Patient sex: M
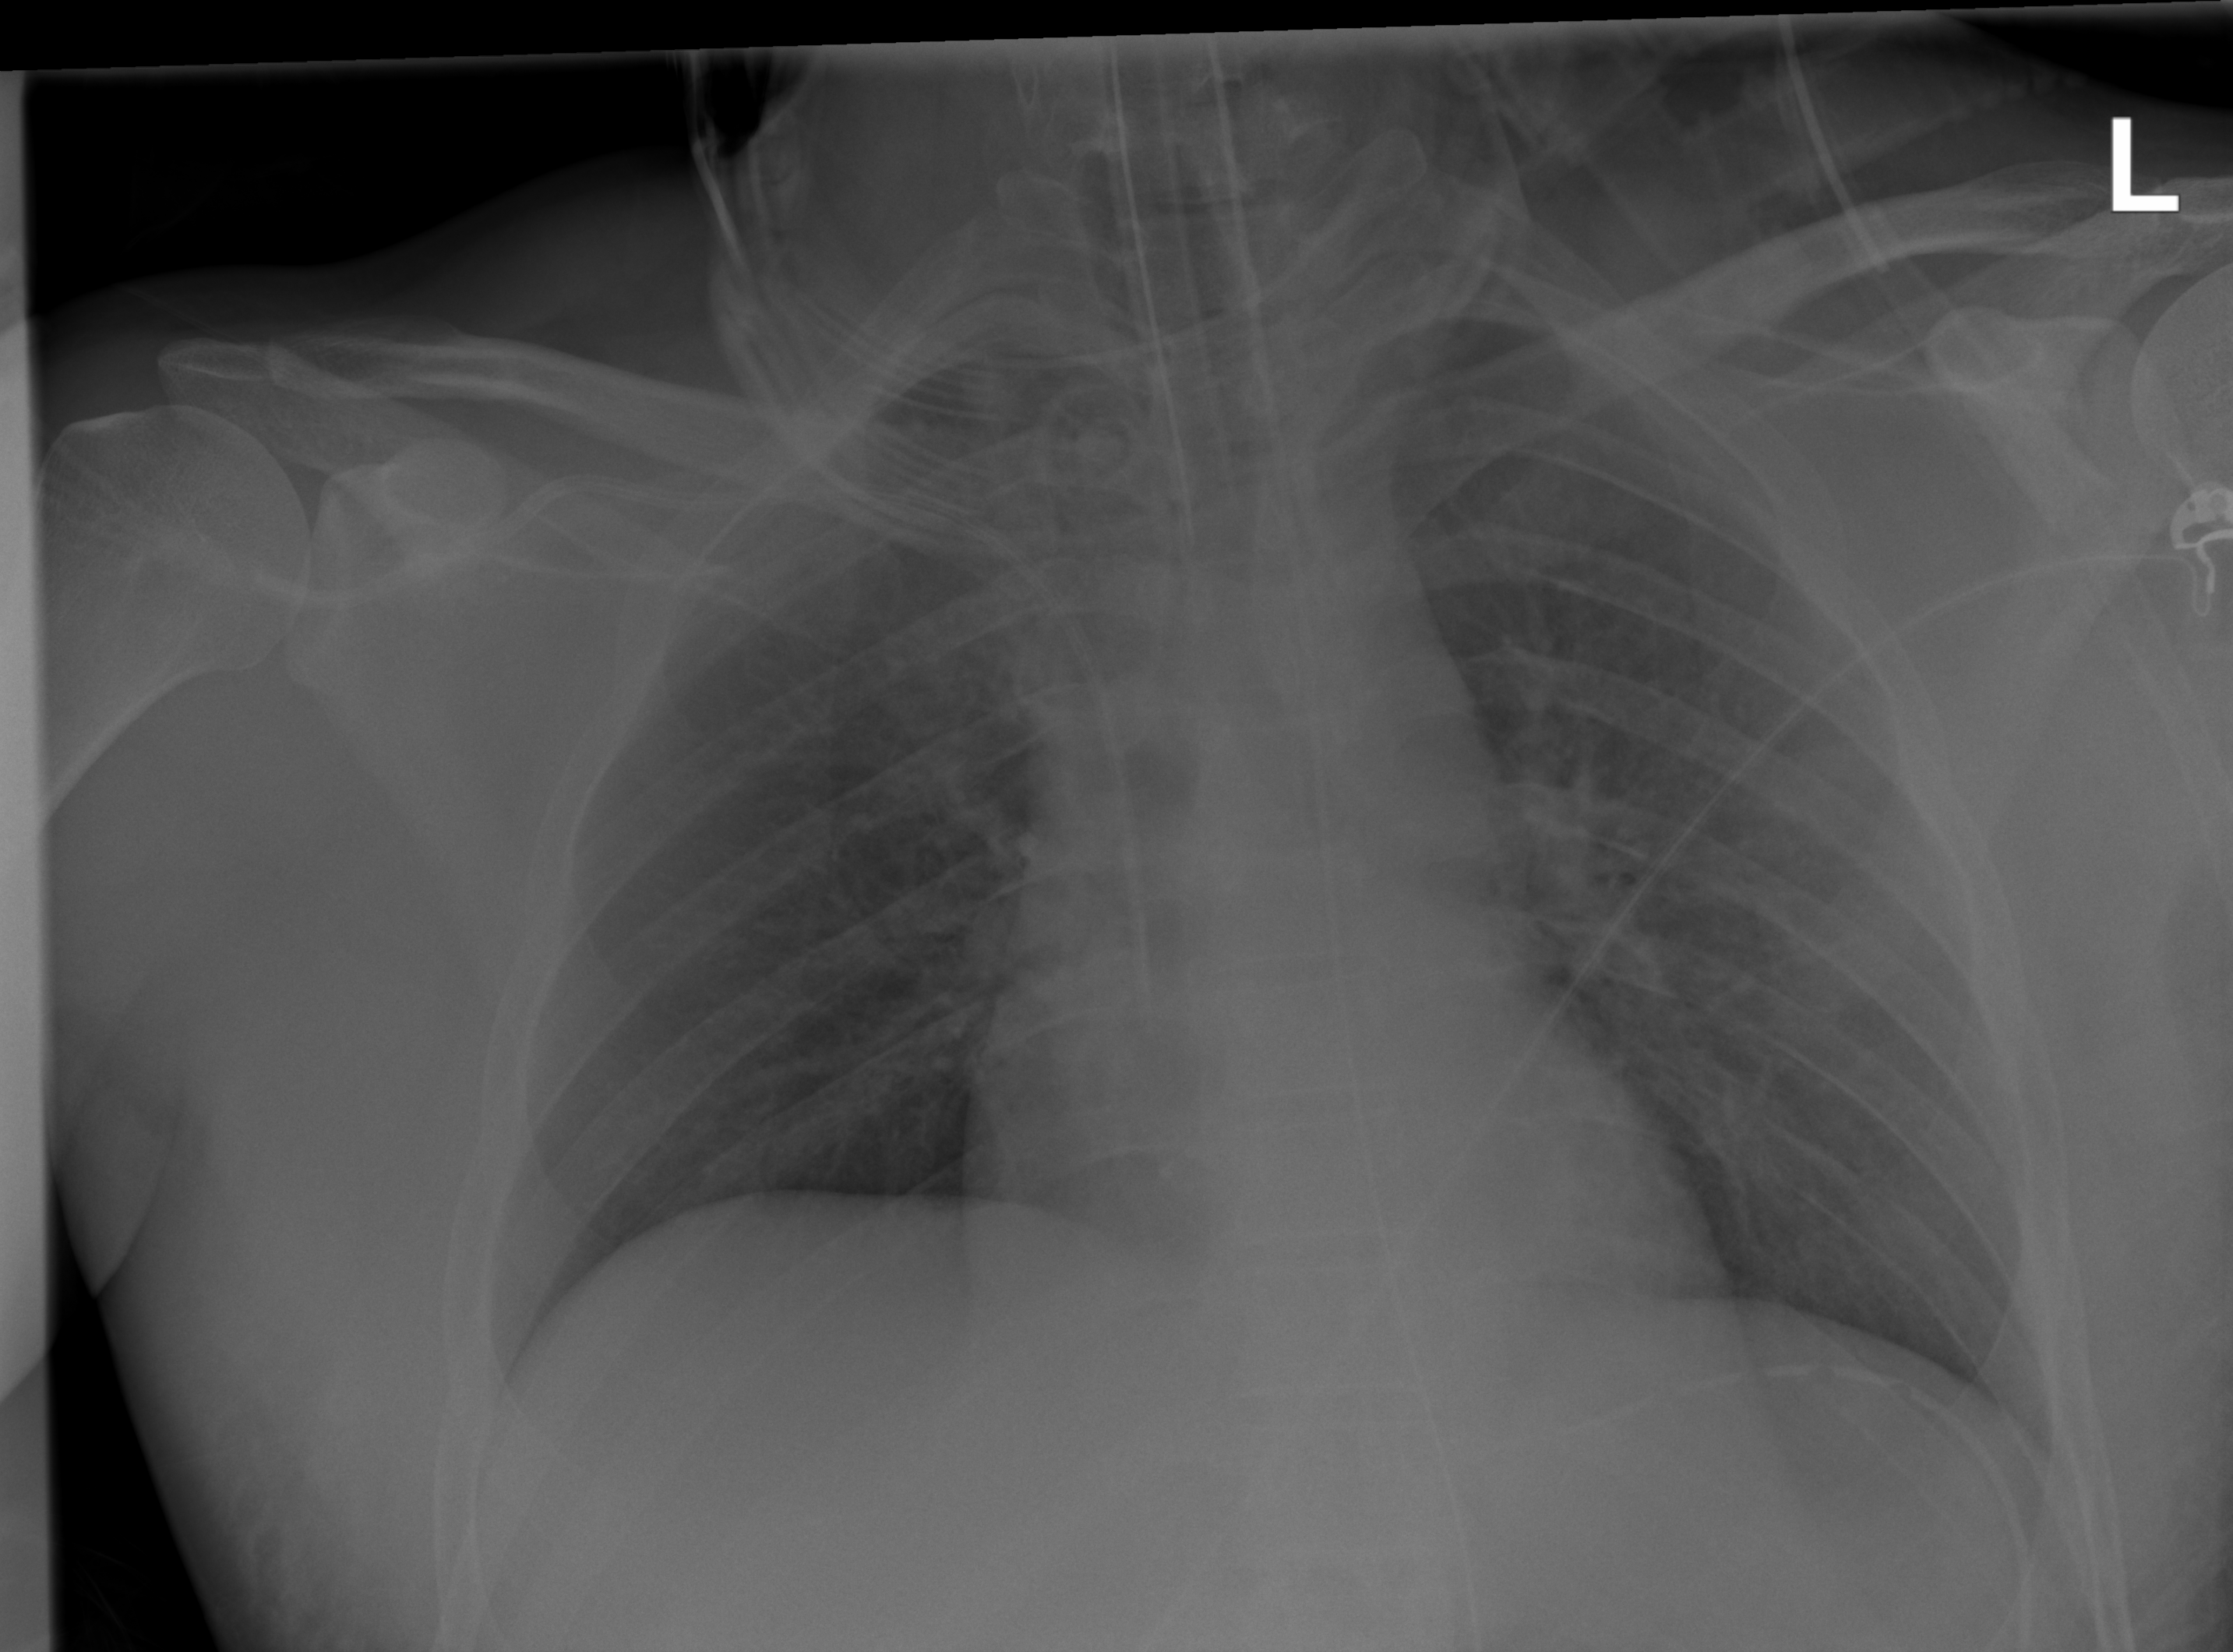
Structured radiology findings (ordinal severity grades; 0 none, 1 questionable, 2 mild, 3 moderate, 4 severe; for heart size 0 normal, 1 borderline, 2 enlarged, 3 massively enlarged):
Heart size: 1
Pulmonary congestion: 0
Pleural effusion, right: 0
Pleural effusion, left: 0
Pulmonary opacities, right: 2
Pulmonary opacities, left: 0
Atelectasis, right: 2
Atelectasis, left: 0